Question: I am trying to make a simple barcode scanner project for fun. And I've run into a slight problem. I am using zXing and Webcam Capture for this.
Even if a Barcode is present in the picture, Java keeps telling me none is found through the 'NotFoundException'. I look for a frame every time webcamImageObtained is run (which I assume is every frame?) and then I look for a barcode in the frame that I captured.
I took this picture with that webcam (Ironically using the code hah):

When I hover over this barcode it reports about 30 images per second and otherwise about 7-8 when it looks at me from my screen (if that means anything).
Whenever I find a code, I want to add it to a 'JList' (not accounting for duplicates and the likes yet).
I call this code every time 'webcamImageObtained(WebcamEvent we)' fires:
'''
@Override
public void webcamImageObtained(WebcamEvent we) {
BufferedImage myImage;
try {
myImage = webcam.getImage();
LuminanceSource source = new BufferedImageLuminanceSource(myImage);
BinaryBitmap bitmap = new BinaryBitmap(new HybridBinarizer(source));
Result result = reader.decode(bitmap);
DefaultListModel dlm = (DefaultListModel) list.getModel();
dlm.addElement(result.toString());
list.setModel(dlm);
} catch (NotFoundException ex) {
Logger.getLogger(AdvancedWebcamPanelExample.class.getName()).log(Level.SEVERE, null, ex);
} catch (ChecksumException ex) {
Logger.getLogger(AdvancedWebcamPanelExample.class.getName()).log(Level.SEVERE, null, ex);
} catch (FormatException ex) {
Logger.getLogger(AdvancedWebcamPanelExample.class.getName()).log(Level.SEVERE, null, ex);
}
}
'''
Here is the entire class:
'''
package sandbox_webcam;
import com.github.sarxos.webcam.Webcam;
import com.github.sarxos.webcam.WebcamDiscoveryEvent;
import com.github.sarxos.webcam.WebcamDiscoveryListener;
import com.github.sarxos.webcam.WebcamEvent;
import com.github.sarxos.webcam.WebcamListener;
import com.github.sarxos.webcam.WebcamPanel;
import com.github.sarxos.webcam.WebcamPicker;
import com.github.sarxos.webcam.WebcamResolution;
import com.google.zxing.BinaryBitmap;
import com.google.zxing.ChecksumException;
import com.google.zxing.FormatException;
import com.google.zxing.LuminanceSource;
import com.google.zxing.NotFoundException;
import com.google.zxing.Result;
import com.google.zxing.client.j2se.BufferedImageLuminanceSource;
import com.google.zxing.common.HybridBinarizer;
import java.awt.BorderLayout;
import java.awt.Dimension;
import java.awt.event.ActionEvent;
import java.awt.event.ActionListener;
import java.awt.event.ItemEvent;
import java.awt.event.ItemListener;
import java.awt.event.WindowEvent;
import java.awt.event.WindowListener;
import java.awt.image.BufferedImage;
import java.io.File;
import java.io.IOException;
import java.lang.Thread.UncaughtExceptionHandler;
import java.util.logging.Level;
import java.util.logging.Logger;
import javax.imageio.ImageIO;
import javax.swing.DefaultListModel;
import javax.swing.JButton;
import javax.swing.JFileChooser;
import javax.swing.JFrame;
import javax.swing.JList;
import javax.swing.JPanel;
public class AdvancedWebcamPanelExample extends JFrame implements Runnable, WebcamListener, WindowListener, UncaughtExceptionHandler, ItemListener, WebcamDiscoveryListener {
private Webcam webcam = null;
private WebcamPanel panel = null;
private WebcamPicker picker = null;
private JButton button = null;
private JList list = null;
private ActionListener buttonListener = null;
private com.google.zxing.Reader reader = new com.google.zxing.MultiFormatReader();
@Override
public void run() {
Webcam.addDiscoveryListener(this);
setTitle("Java Webcam Capture POC");
setDefaultCloseOperation(JFrame.EXIT_ON_CLOSE);
setLayout(new BorderLayout());
addWindowListener(this);
picker = new WebcamPicker();
picker.addItemListener(this);
webcam = picker.getSelectedWebcam();
if (webcam == null) {
System.out.println("No webcams found...");
System.exit(1);
}
webcam.setViewSize(WebcamResolution.VGA.getSize());
webcam.addWebcamListener(AdvancedWebcamPanelExample.this);
panel = new WebcamPanel(webcam, false);
panel.setFPSDisplayed(true);
buttonListener = new ActionListener() {
@Override
public void actionPerformed(ActionEvent e) {
if (webcam != null) {
BufferedImage image = webcam.getImage();
JFileChooser filechooser = new JFileChooser();
int saveValue = filechooser.showDialog(button, "Save");
if (saveValue == JFileChooser.APPROVE_OPTION) {
try {
File f = filechooser.getSelectedFile();
ImageIO.write(image, "png", new File(f.getAbsolutePath() + ".png"));
System.out.println("Picture saved at: " + f.getAbsolutePath());
} catch (IOException ex) {
System.err.println("Failed to save the picture!");
ex.printStackTrace();
}
}
} else {
System.err.println("no webcam found to take a picture");
}
}
};
button = new JButton("Snap a Picture!");
button.addActionListener(buttonListener);
list = new JList();
list.setMinimumSize(new Dimension(200,this.getHeight()));
add(picker, BorderLayout.NORTH);
add(panel, BorderLayout.CENTER);
add(button, BorderLayout.SOUTH);
add(list, BorderLayout.EAST);
pack();
setVisible(true);
Thread t = new Thread() {
@Override
public void run() {
panel.start();
}
};
t.setName("example-starter");
t.setDaemon(true);
t.setUncaughtExceptionHandler(this);
t.start();
}
@Override
public void webcamOpen(WebcamEvent we) {
System.out.println("webcam open");
}
@Override
public void webcamClosed(WebcamEvent we) {
System.out.println("webcam closed");
}
@Override
public void webcamDisposed(WebcamEvent we) {
System.out.println("webcam disposed");
}
@Override
public void webcamImageObtained(WebcamEvent we) {
BufferedImage myImage;
try {
myImage = webcam.getImage();
LuminanceSource source = new BufferedImageLuminanceSource(myImage);
BinaryBitmap bitmap = new BinaryBitmap(new HybridBinarizer(source));
Result result = reader.decode(bitmap);
DefaultListModel dlm = (DefaultListModel) list.getModel();
dlm.addElement(result.toString());
list.setModel(dlm);
} catch (NotFoundException ex) {
Logger.getLogger(AdvancedWebcamPanelExample.class.getName()).log(Level.SEVERE, null, ex);
} catch (ChecksumException ex) {
Logger.getLogger(AdvancedWebcamPanelExample.class.getName()).log(Level.SEVERE, null, ex);
} catch (FormatException ex) {
Logger.getLogger(AdvancedWebcamPanelExample.class.getName()).log(Level.SEVERE, null, ex);
}
}
@Override
public void windowOpened(WindowEvent e) {
// do nothing
}
@Override
public void windowClosing(WindowEvent e) {
// do nothing
}
@Override
public void windowClosed(WindowEvent e) {
webcam.close();
}
@Override
public void windowIconified(WindowEvent e) {
System.out.println("webcam viewer paused");
panel.pause();
}
@Override
public void windowDeiconified(WindowEvent e) {
System.out.println("webcam viewer resumed");
panel.resume();
}
@Override
public void windowActivated(WindowEvent e) {
// do nothing
}
@Override
public void windowDeactivated(WindowEvent e) {
// do nothing
}
@Override
public void uncaughtException(Thread t, Throwable e) {
System.err.println(String.format("Exception in thread #s", t.getName()));
e.printStackTrace();
}
@Override
public void itemStateChanged(ItemEvent e) {
if (e.getItem() != webcam) {
if (webcam != null) {
panel.stop();
remove(panel);
webcam.removeWebcamListener(this);
webcam.close();
webcam = (Webcam) e.getItem();
webcam.setViewSize(WebcamResolution.VGA.getSize());
webcam.addWebcamListener(this);
System.out.println("selected " + webcam.getName());
panel = new WebcamPanel(webcam, false);
panel.setFPSDisplayed(true);
add(panel, BorderLayout.CENTER);
pack();
Thread t = new Thread() {
@Override
public void run() {
panel.start();
}
};
t.setName("example-stopper");
t.setDaemon(true);
t.setUncaughtExceptionHandler(this);
t.start();
}
}
}
@Override
public void webcamFound(WebcamDiscoveryEvent event) {
if (picker != null) {
picker.addItem(event.getWebcam());
}
}
@Override
public void webcamGone(WebcamDiscoveryEvent event) {
if (picker != null) {
picker.removeItem(event.getWebcam());
}
}
}
'''
Am I missing something about how this library scans for a barcode?
Not sure this helps much..
'''
Mar 02, 2015 10:04:34 PM sandbox_webcam.AdvancedWebcamPanelExample webcamImageObtained
SEVERE: null
com.google.zxing.NotFoundException
'''
Throws exception here:
'''
Result result = reader.decode(bitmap);
'''
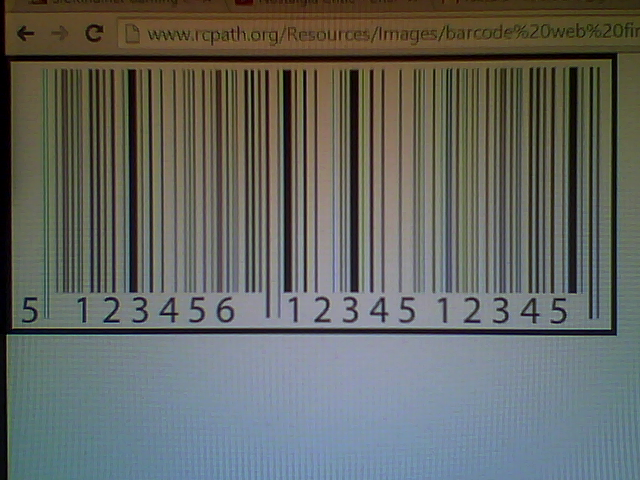
Answer: There is a different question which has some available answers: <URL>
As James said, it is a good idea to try with bar codes on different media (paper/screen) if it is not working, and in different circumstances and lighting conditions. Particularly ensure that you have enough light, and that the FPS of the camera is high enough while it is pointed at the barcode.
For debugging, one could also convert the 'BinaryImage' back into a viewable format and check whether the barcode is actually visible after conversion to black-and-white.